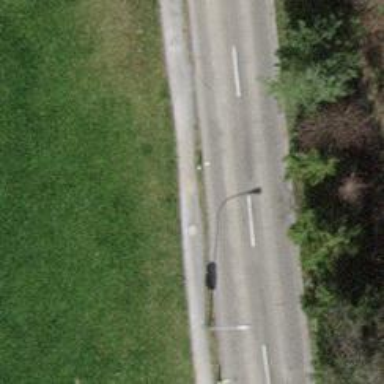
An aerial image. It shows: Unclassified road with asphalt surface.